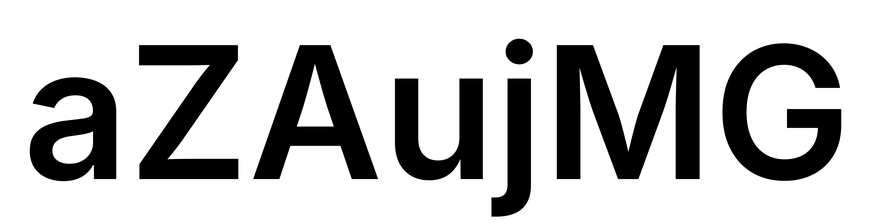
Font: Inter_SemiBold